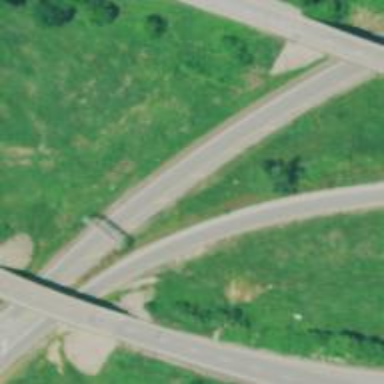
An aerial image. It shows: Trunk highway with expressway features.